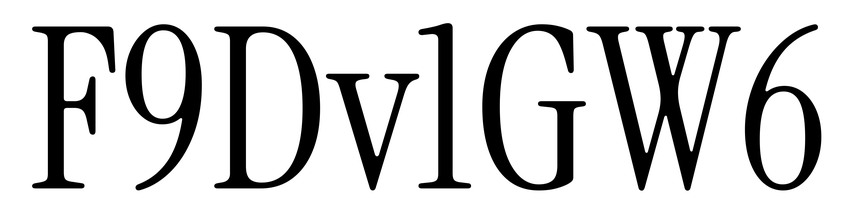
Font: InstrumentSerif-Regular